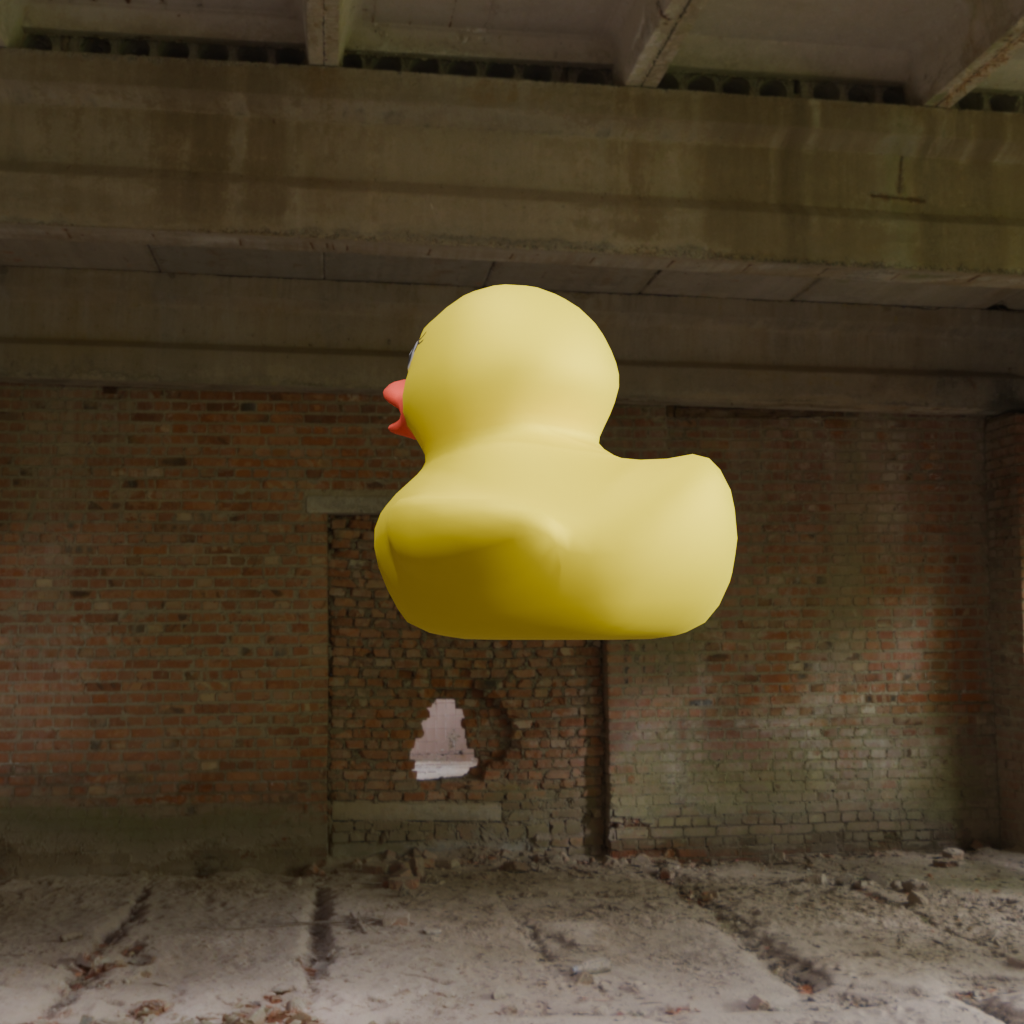
an image of a yellow rubber duck seen from <back_left> in an interior of an abandoned industrial building.